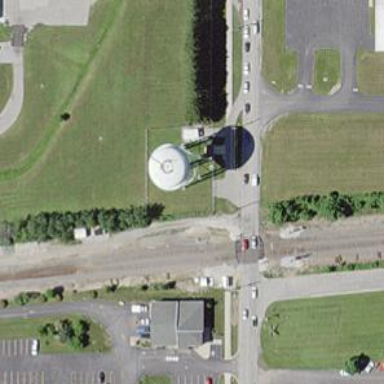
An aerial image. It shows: Water tower that is man-made.